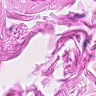
Metastatic tissue present: no